Question: 1. Why is that the adorner layer is always rendered as the top most layer in an application (under AdornerDecorator - refer screenshot)?
2. Is there a way to change the layer/level on to which the adorners can be drawn?
In the following screenshot, AdornerLayer is added to AdornerDecorator and the Adorners (MyAdorners) are added to this AdornerLayer. But the AdornerLayer is retrieved like this,
'''
AdornerLayer layer1 = AdornerLayer.GetAdornerLayer(button1);
layer1.Add(new MyAdorner(button1));
'''

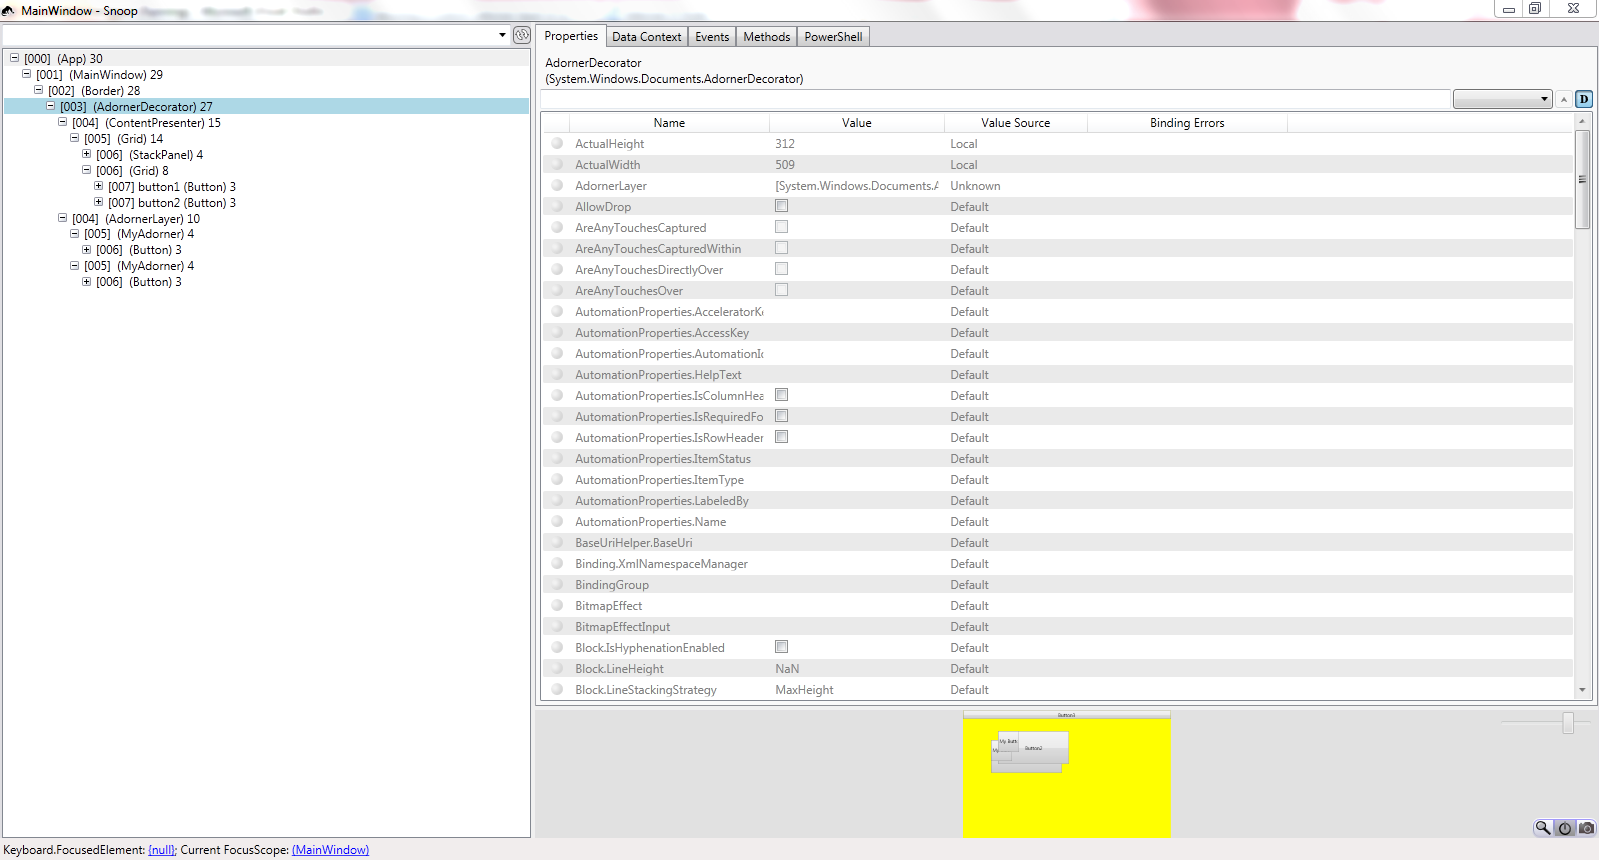
Answer: To answer my second question,
> Is there a way to change the layer/level on to which the adorners can be drawn?
I guess I have found a solution. Just place an AdornerDecorator element around the level on to which the adorners needs to be rendered. Any control requiring an adorner layer would use this AdornerDecorator element to place its decorators.
Here I have moved the adorners to a different level using the following code snippet.
'''
<Window x:Class="CustomAdornerLayer.MainWindow"
xmlns="http://schemas.microsoft.com/winfx/2006/xaml/presentation"
xmlns:x="http://schemas.microsoft.com/winfx/2006/xaml"
Title="MainWindow" Height="350" Width="525" Loaded="Window_Loaded">
<Grid>
<StackPanel Background="Yellow" Width="Auto">
<Button>Button3</Button>
</StackPanel>
<AdornerDecorator>
<Grid>
<AdornerDecorator>
<Button x:Name="button1" Margin="70,73,265,158">Button1</Button>
</AdornerDecorator>
<AdornerDecorator>
<Button x:Name="button2" Margin="87,51,248,180">Button2</Button>
</AdornerDecorator>
</Grid>
</AdornerDecorator>
</Grid>
'''
While the AdornerLayer is still queried in the same way,
'''
AdornerLayer layer1 = AdornerLayer.GetAdornerLayer(button1);
layer1.Add(new MyAdorner(button1));
AdornerLayer layer2 = AdornerLayer.GetAdornerLayer(button2);
layer2.Add(new MyAdorner(button2));
'''

Kindly correct me if I am wrong.